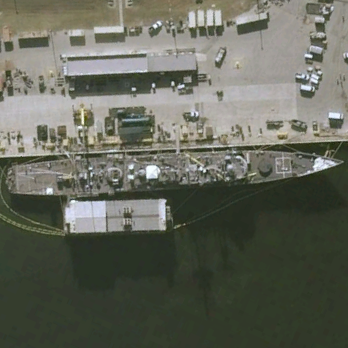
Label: Ticonderoga-class_cruiser